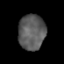
Tissue: prostate
Cell type: Fibroblasts
Senescence score: 0.6955
Nuclear area (px): 932
Mean DAPI intensity: 91.547